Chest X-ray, AP view. Patient: 54 years old, sex M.
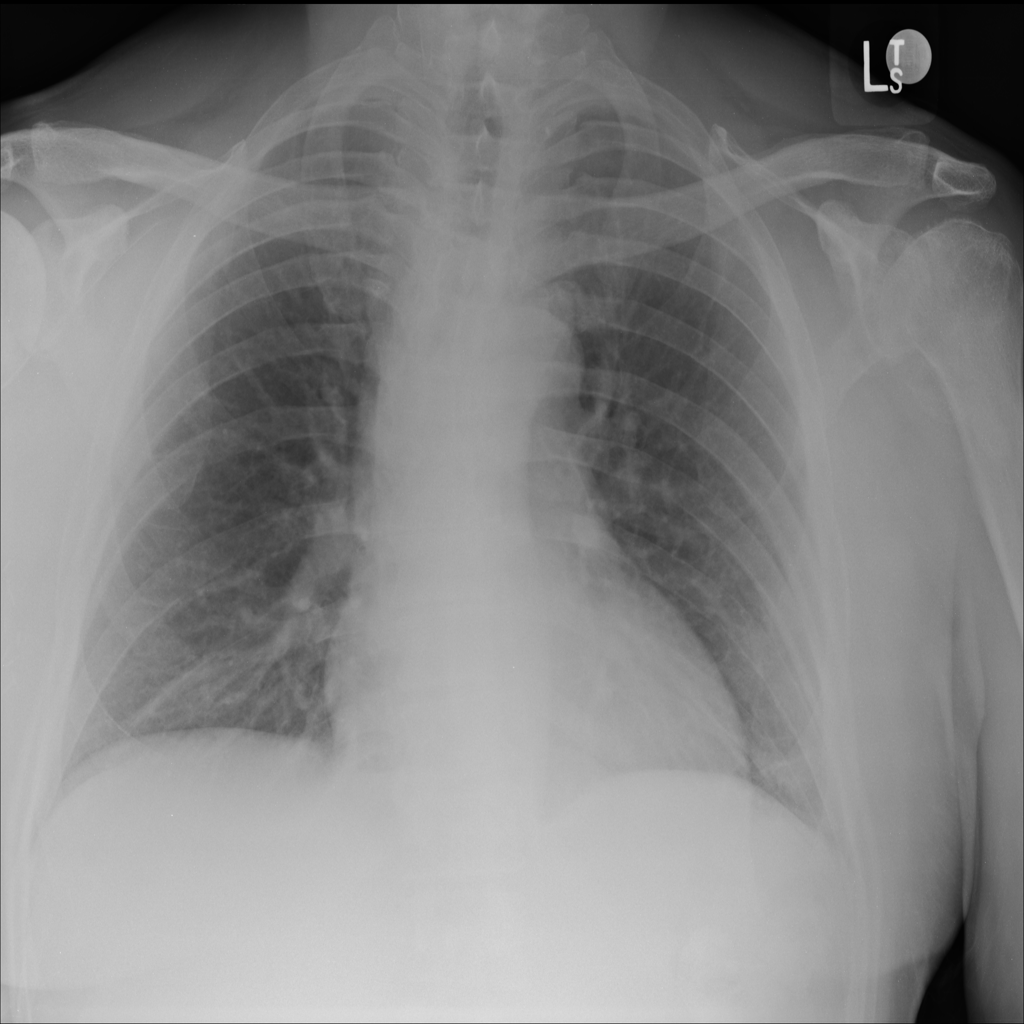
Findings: No Finding